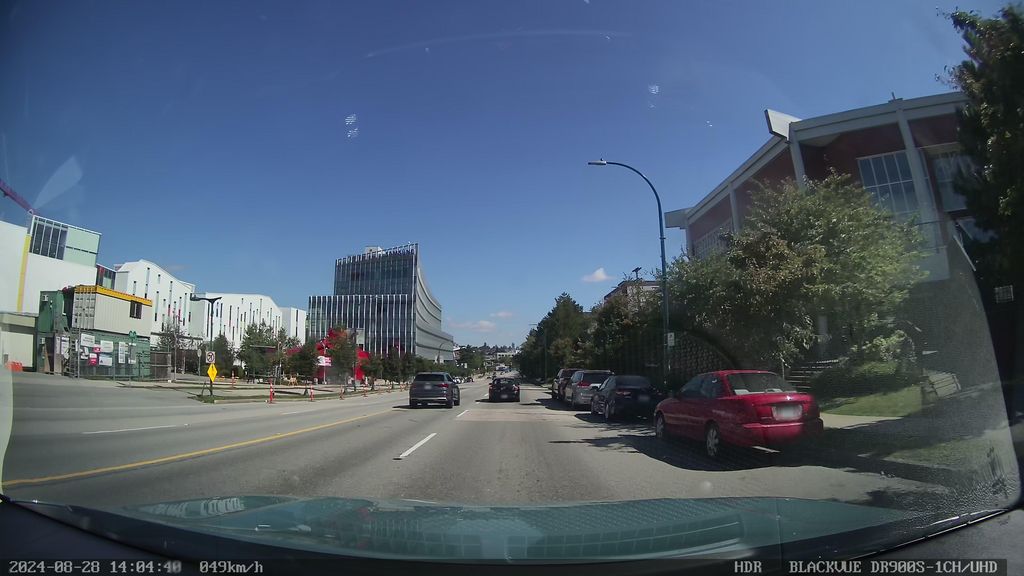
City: vancouver